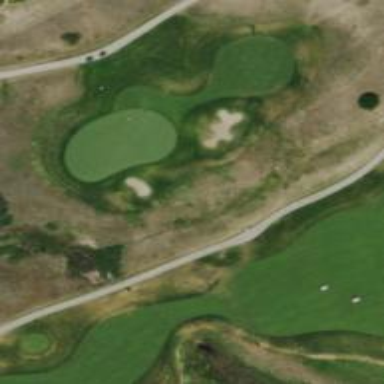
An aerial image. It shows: Area with grass used as rough in golf course.